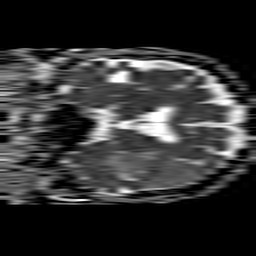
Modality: ADC
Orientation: coronal
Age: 84
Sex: female
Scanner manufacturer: philips
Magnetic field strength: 1.5 T
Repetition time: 4.6 s
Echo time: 0.08631 s